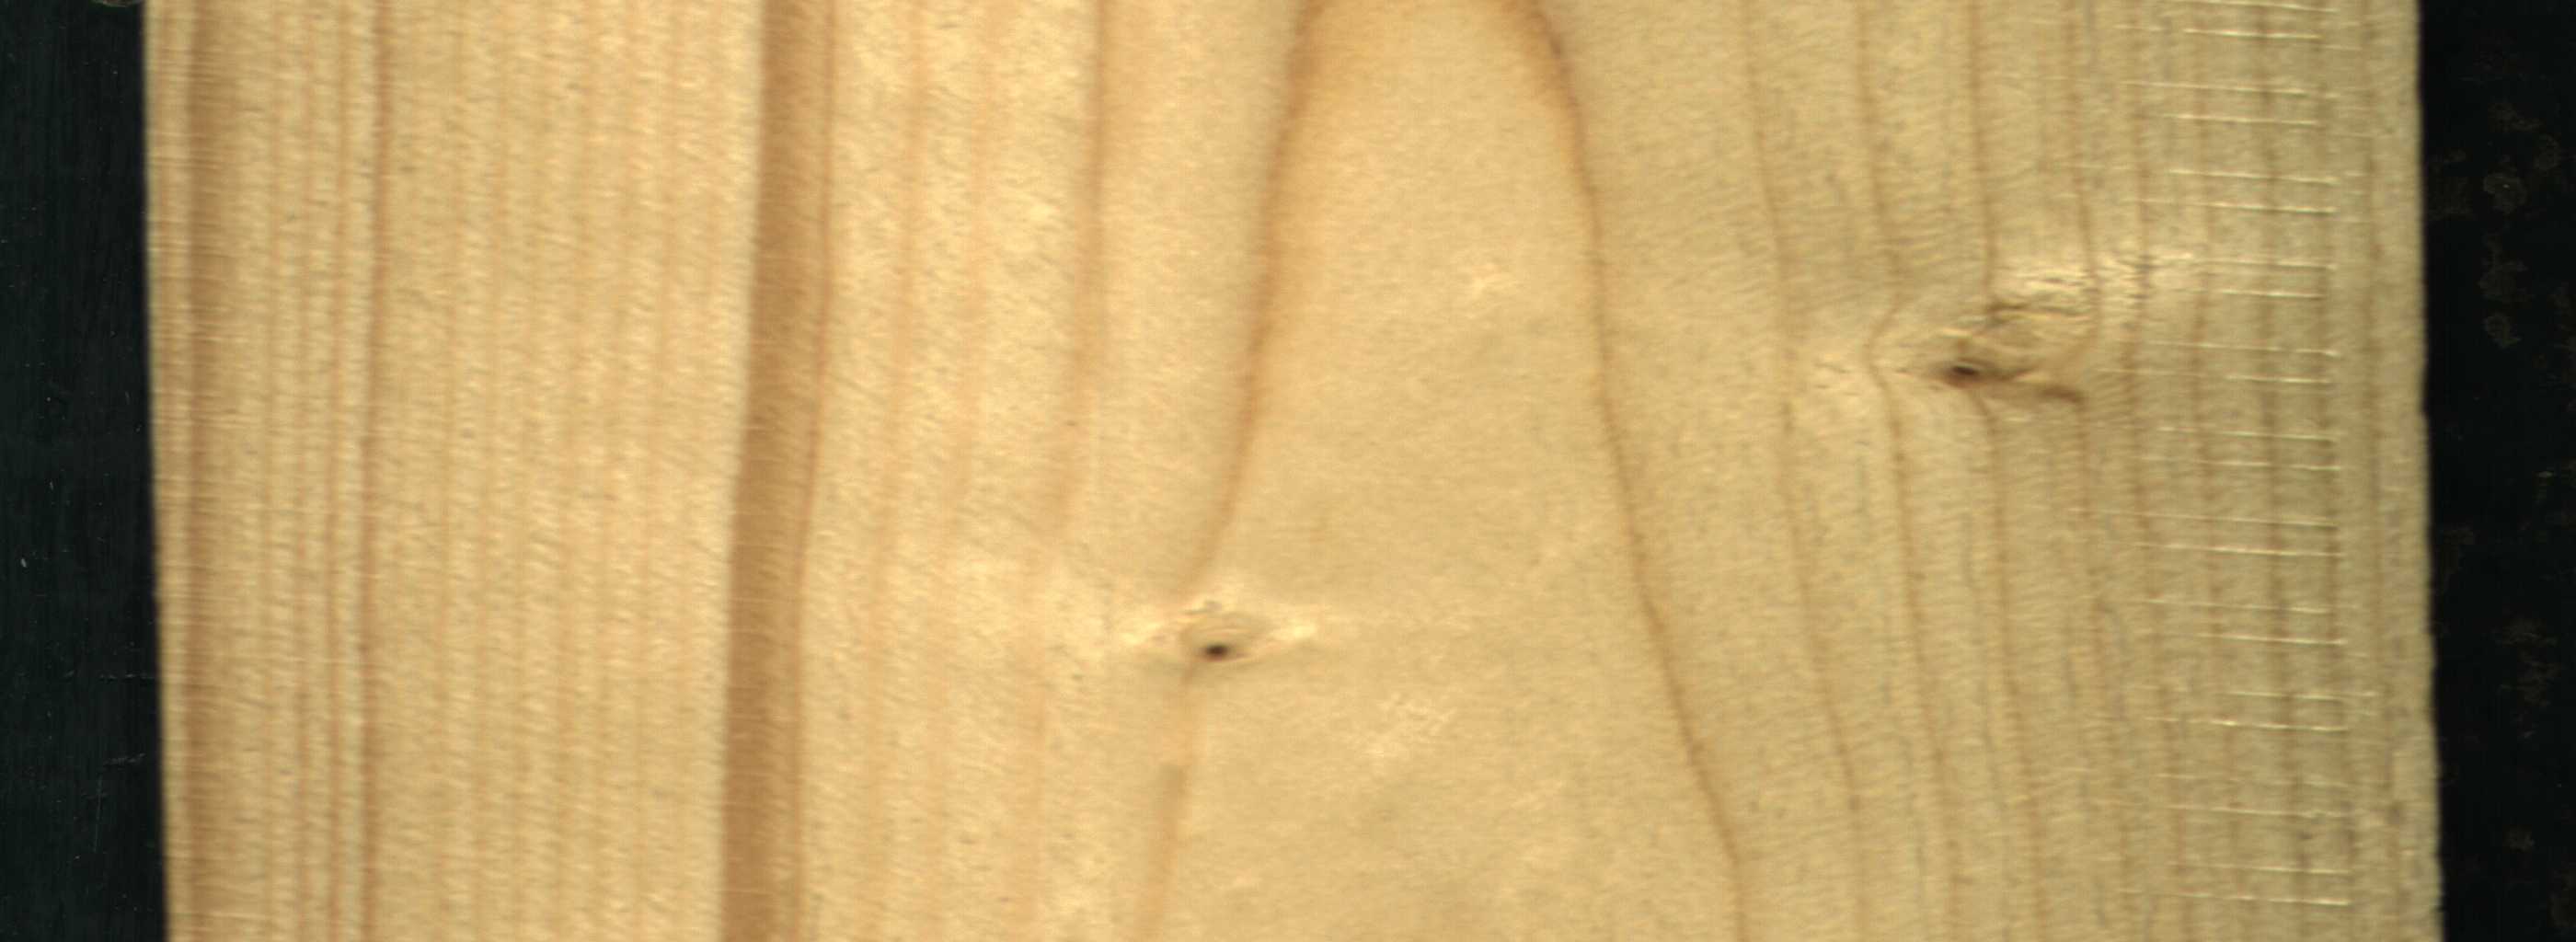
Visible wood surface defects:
Quartzity
Live_Knot
Live_Knot